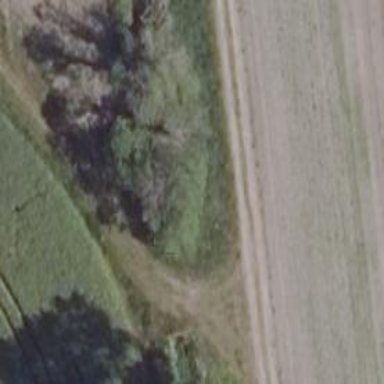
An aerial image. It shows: Culvert tunnel.